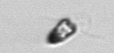
Label: Pyramimonas